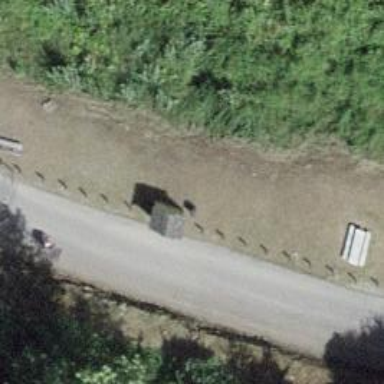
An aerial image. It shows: Picnic table located in leisure land area.